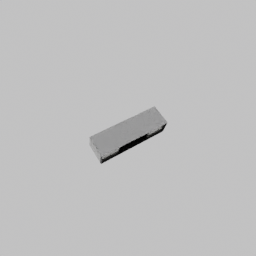
Label: furniture